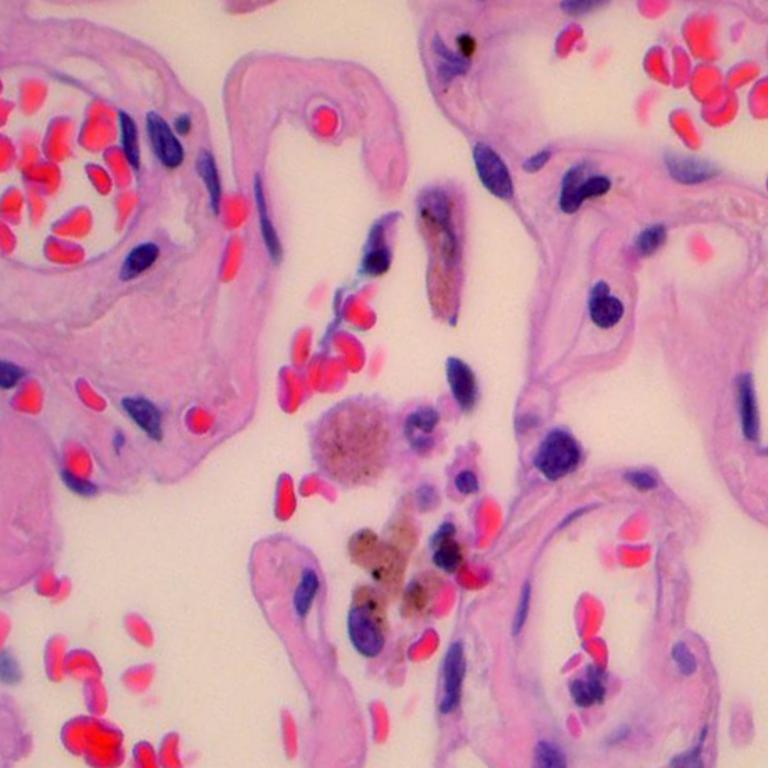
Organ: lung
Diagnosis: benign